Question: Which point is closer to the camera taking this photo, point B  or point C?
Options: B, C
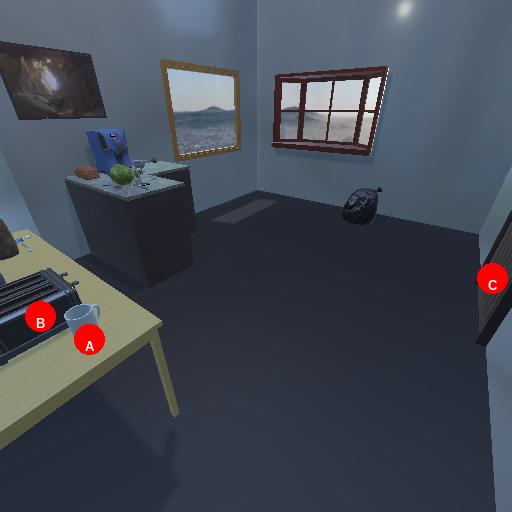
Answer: B